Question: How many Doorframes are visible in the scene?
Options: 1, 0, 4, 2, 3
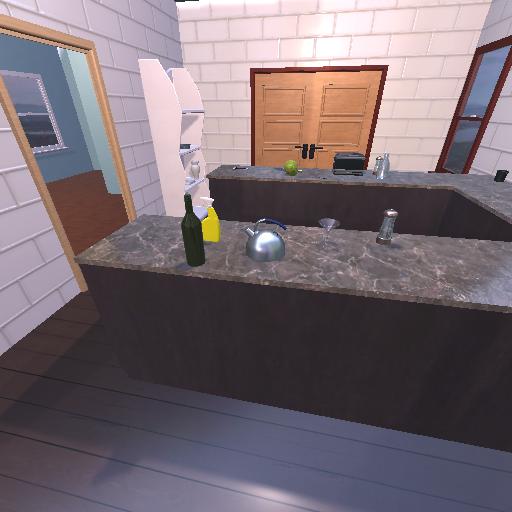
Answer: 1